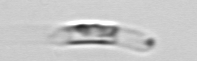
Label: Guinardia_striata